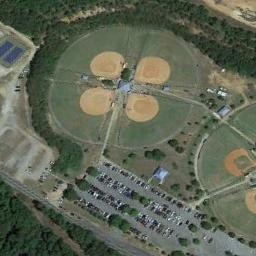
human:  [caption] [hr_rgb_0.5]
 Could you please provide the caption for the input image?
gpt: There are six baseball diamond in the grass surrounded by the roads and the parking lot .

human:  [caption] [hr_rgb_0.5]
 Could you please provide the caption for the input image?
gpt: There are 11 baseball courts in the picture, Four of which are double the others .

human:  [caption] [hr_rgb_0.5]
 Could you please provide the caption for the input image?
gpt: Some baseball diamonds surrounded by some trees while a parking lot and two badminton courts beside .

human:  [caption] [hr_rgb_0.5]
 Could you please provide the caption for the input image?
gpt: There are six baseball diamonds next to some cars .

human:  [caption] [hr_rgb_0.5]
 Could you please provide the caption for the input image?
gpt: Four baseball diamonds form a flower shape .